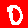
Digit: 0